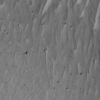
Label: not_dusty